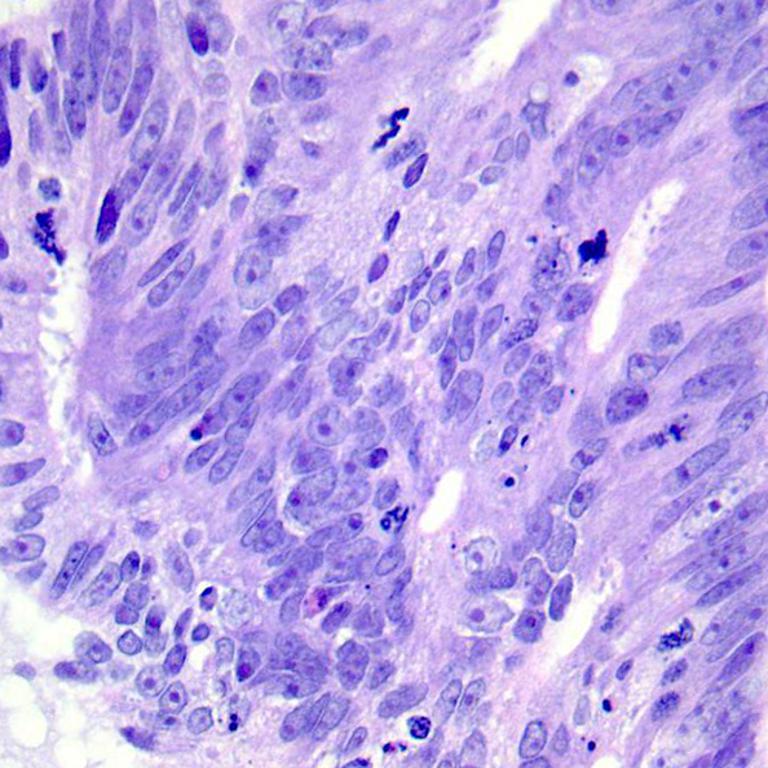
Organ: colon
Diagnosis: adenocarcinomas